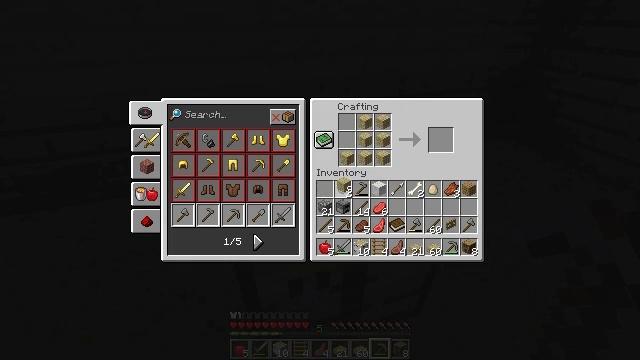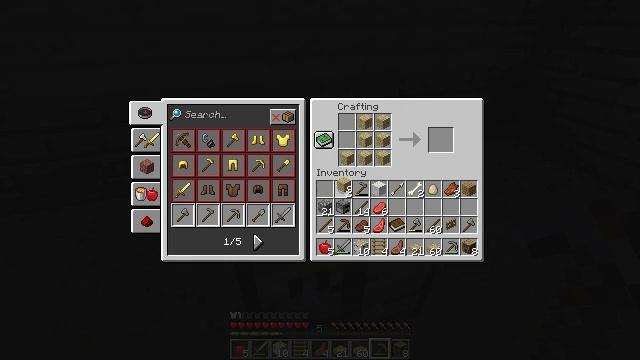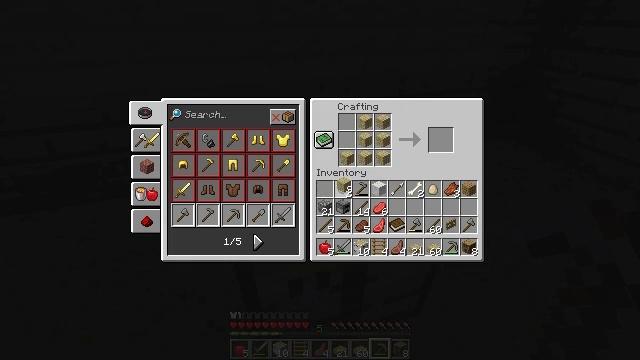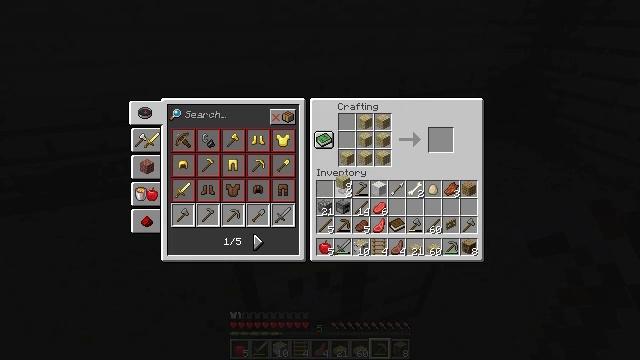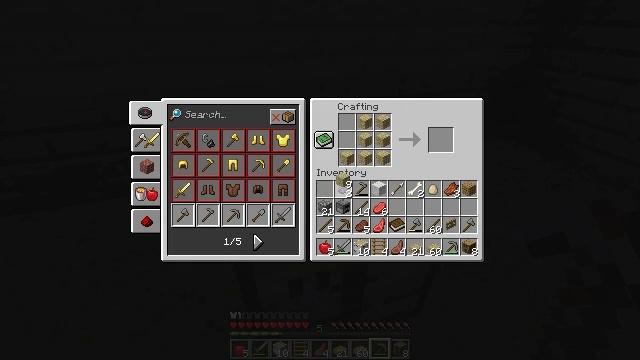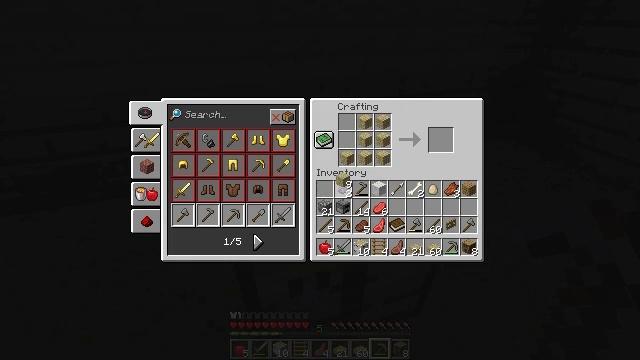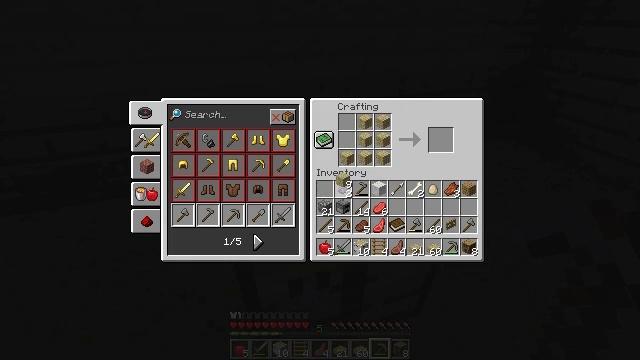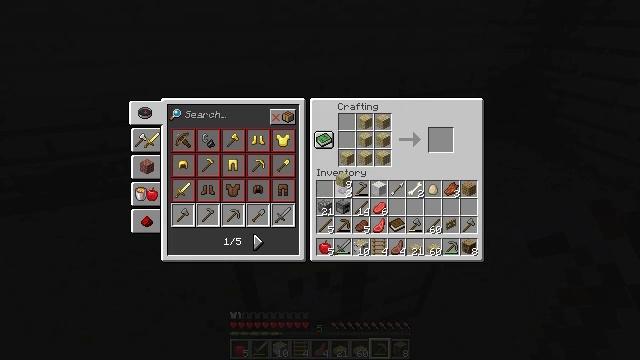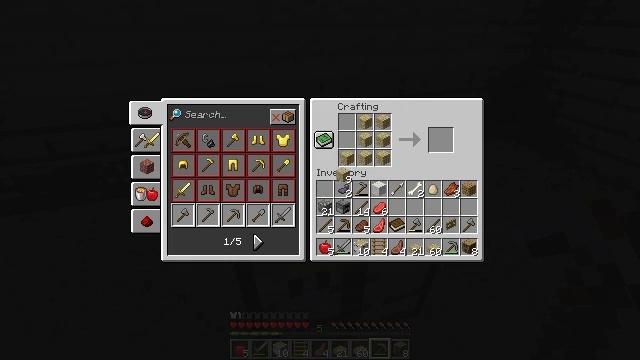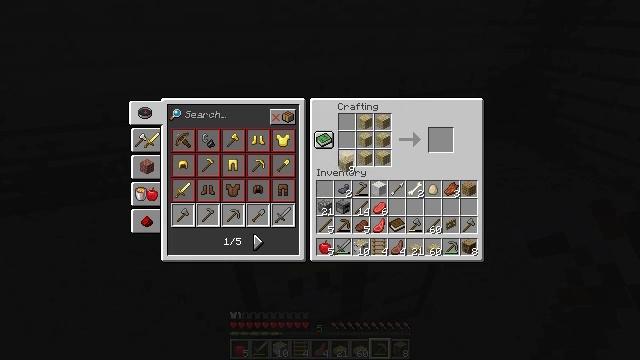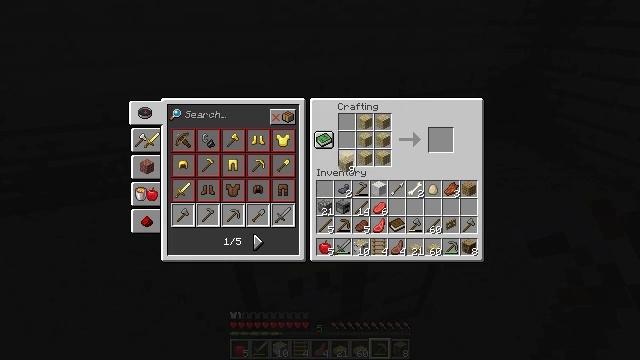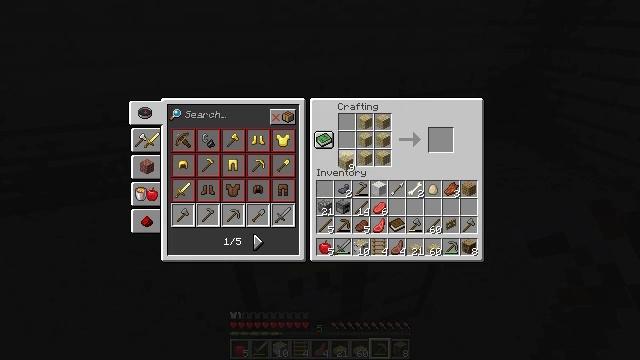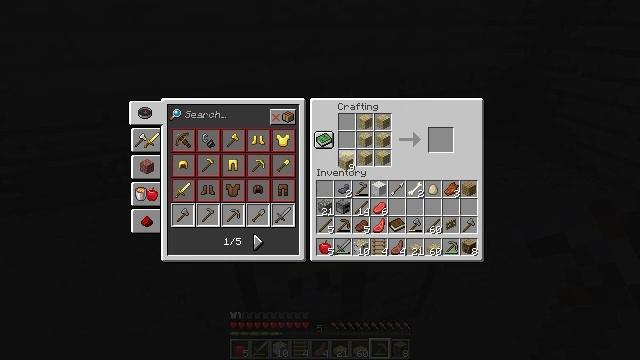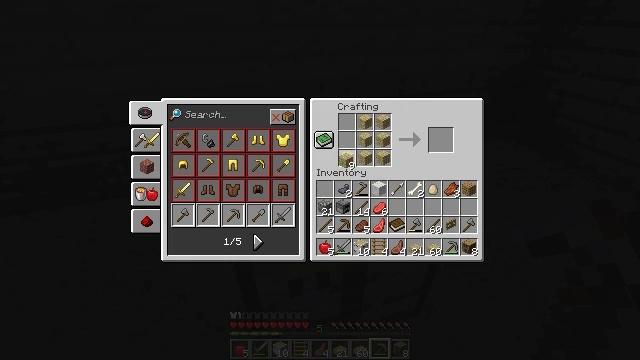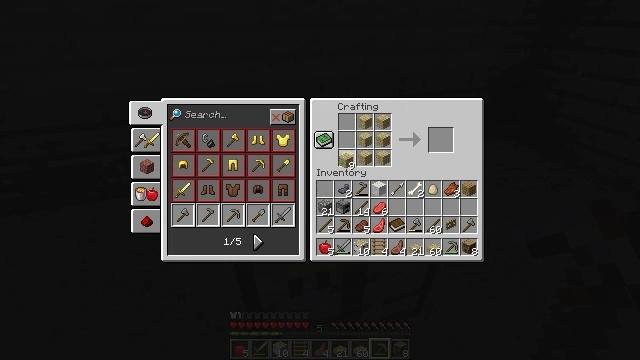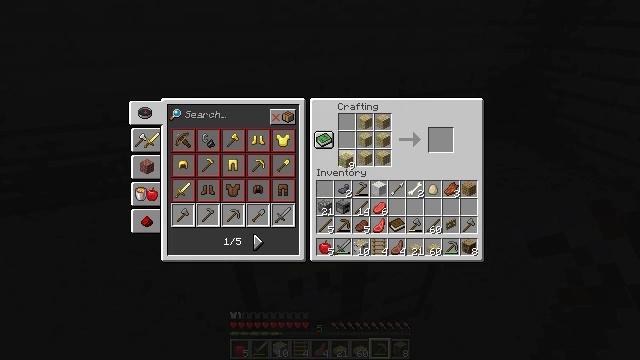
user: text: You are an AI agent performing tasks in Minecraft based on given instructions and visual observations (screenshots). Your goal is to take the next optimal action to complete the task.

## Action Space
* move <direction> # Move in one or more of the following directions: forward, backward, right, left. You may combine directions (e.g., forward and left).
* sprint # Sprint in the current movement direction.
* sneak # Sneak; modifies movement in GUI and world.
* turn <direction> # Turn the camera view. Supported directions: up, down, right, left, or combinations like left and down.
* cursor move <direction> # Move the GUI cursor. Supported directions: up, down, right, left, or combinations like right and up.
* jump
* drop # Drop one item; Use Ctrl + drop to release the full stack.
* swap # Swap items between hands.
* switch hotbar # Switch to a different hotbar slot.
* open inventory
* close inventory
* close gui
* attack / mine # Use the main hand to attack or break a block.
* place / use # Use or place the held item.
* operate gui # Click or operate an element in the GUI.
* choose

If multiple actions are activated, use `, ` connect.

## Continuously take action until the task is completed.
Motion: motion action
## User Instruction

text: Craft a birch door using birch planks in the crafting grid.
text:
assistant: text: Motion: no_op
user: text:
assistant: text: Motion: no_op
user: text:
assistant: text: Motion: no_op
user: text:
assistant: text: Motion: no_op
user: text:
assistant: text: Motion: no_op
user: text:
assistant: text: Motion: no_op
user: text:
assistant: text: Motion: no_op
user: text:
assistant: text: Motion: no_op
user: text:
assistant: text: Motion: cursor move up
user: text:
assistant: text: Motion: no_op
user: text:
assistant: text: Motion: no_op
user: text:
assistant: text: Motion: no_op
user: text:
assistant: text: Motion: no_op
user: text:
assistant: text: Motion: no_op
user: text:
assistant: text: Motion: no_op
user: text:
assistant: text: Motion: operate gui
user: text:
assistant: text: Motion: operate gui
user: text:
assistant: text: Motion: operate gui
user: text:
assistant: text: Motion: no_op
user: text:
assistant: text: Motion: no_op
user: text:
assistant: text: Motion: no_op
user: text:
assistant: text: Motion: no_op
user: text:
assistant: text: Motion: no_op
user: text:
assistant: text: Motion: no_op
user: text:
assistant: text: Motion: no_op
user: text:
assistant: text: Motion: no_op
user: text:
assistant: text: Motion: operate gui
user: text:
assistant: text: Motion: operate gui
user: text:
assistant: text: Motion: no_op
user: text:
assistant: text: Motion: cursor move left and down